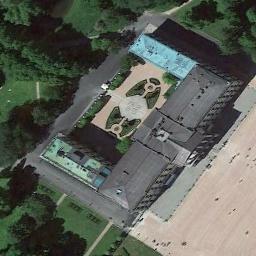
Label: palace